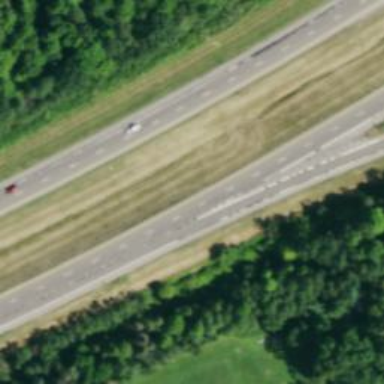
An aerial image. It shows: Motorway junction.